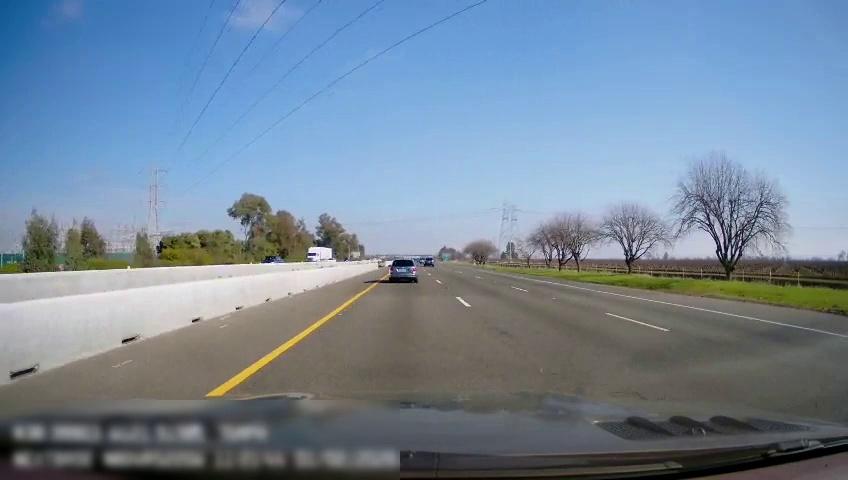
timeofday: Day
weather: Sunny
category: Drivable Space
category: Vehicles | Car
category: Vehicles | Car
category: Vehicles | Truck
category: Vehicles | Car
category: Lanes | Current Lane
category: Lanes | Alternate Lane
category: Lanes | Current Lane
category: Lanes | Alternate Lane
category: Lanes | Alternate Lane